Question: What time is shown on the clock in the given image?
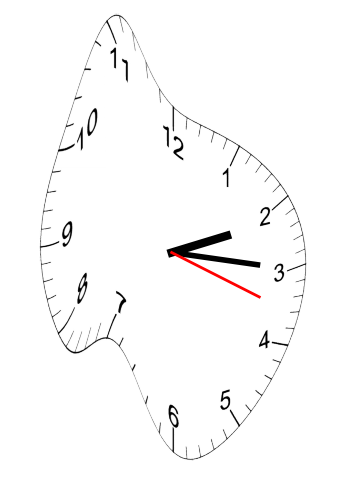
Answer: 02:15:18